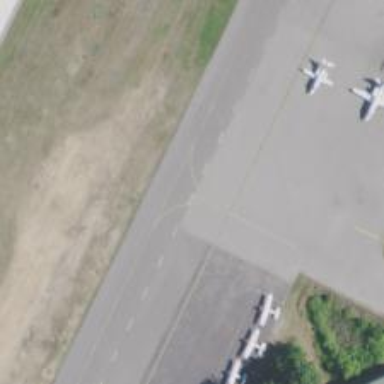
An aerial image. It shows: View of taxiway at the airport.